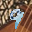
Label: 9